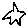
Label: star